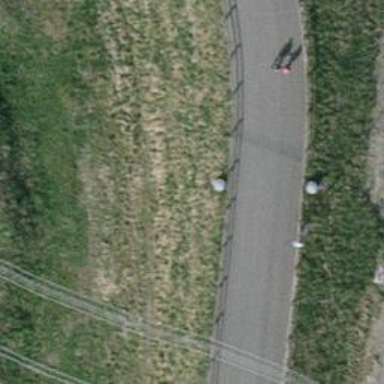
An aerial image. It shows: Asphalt cycleway.